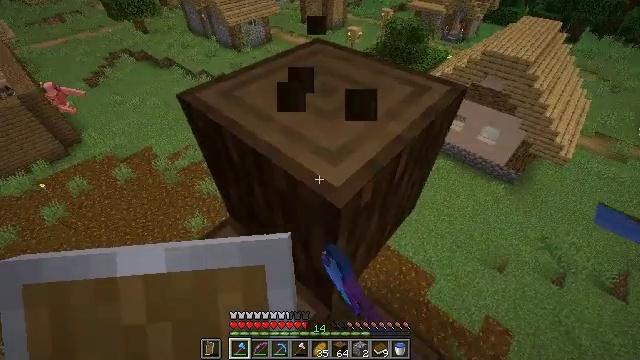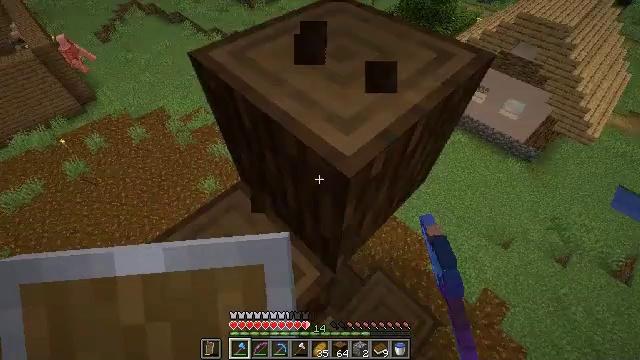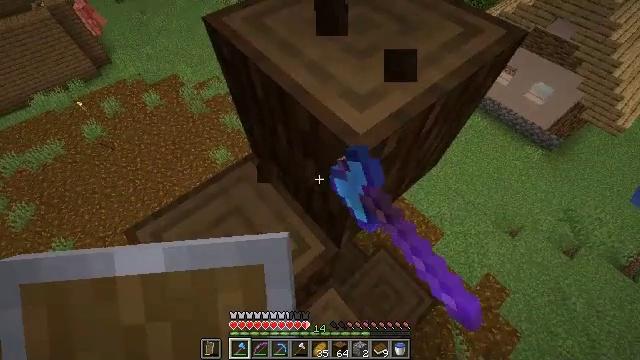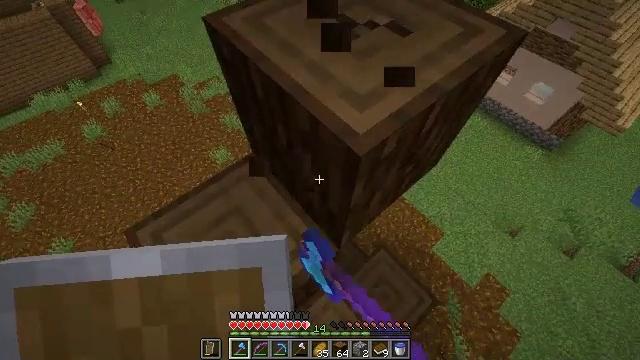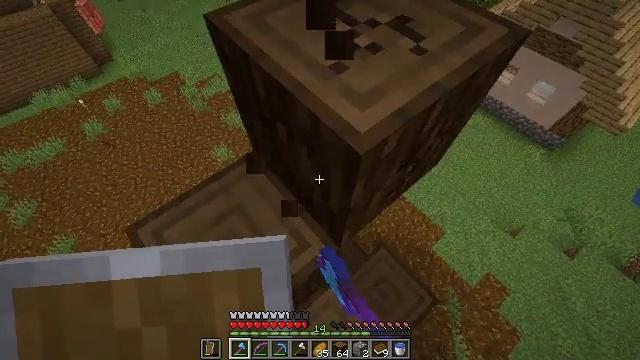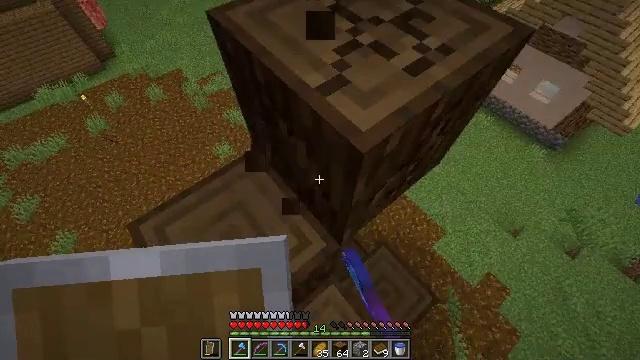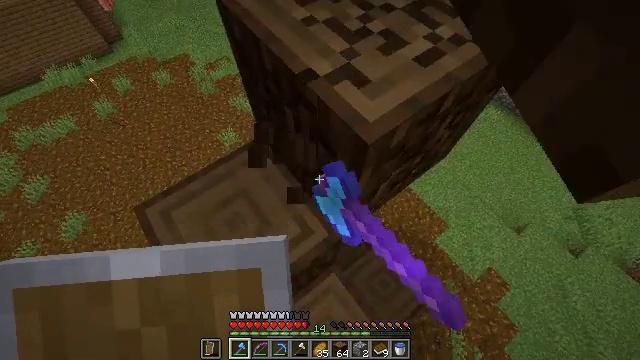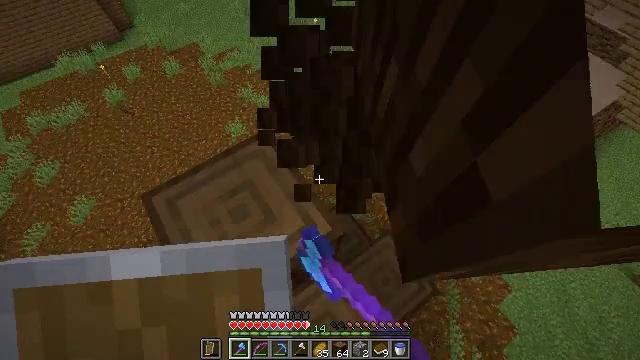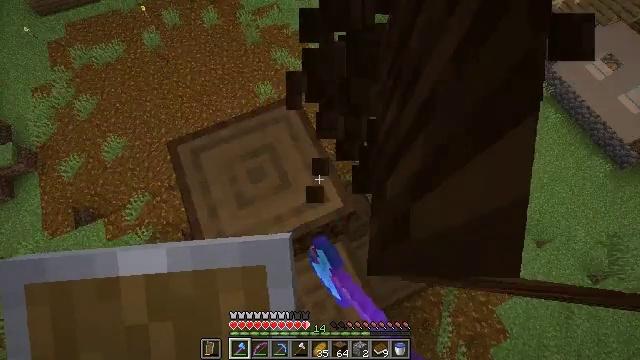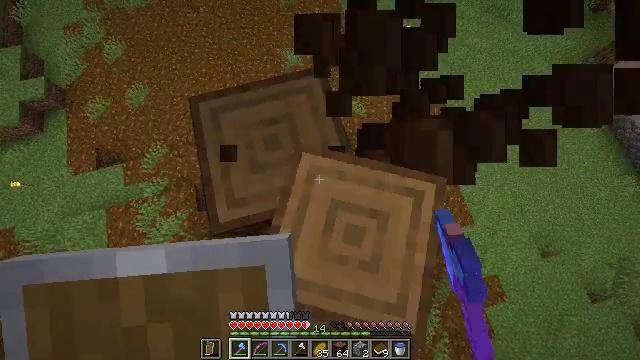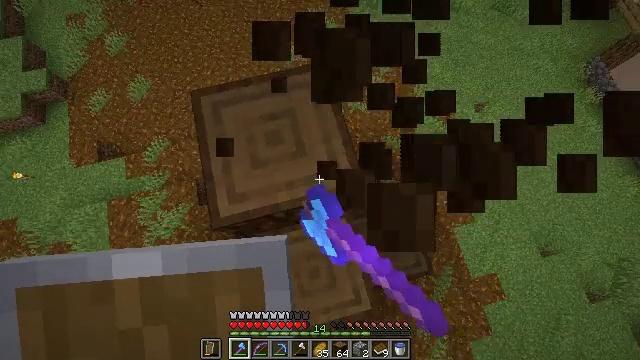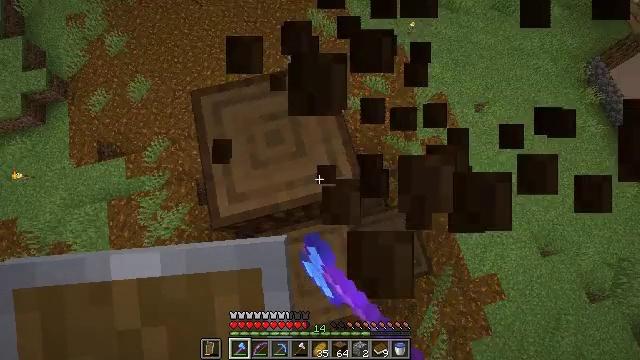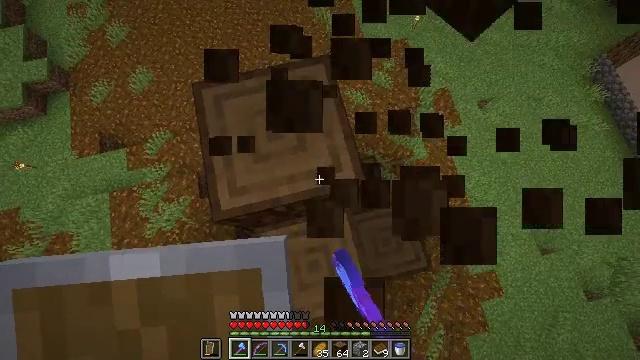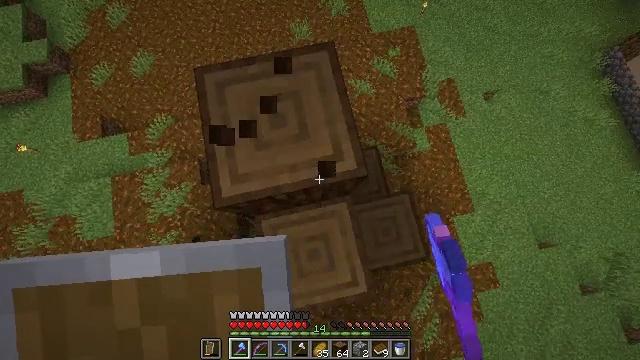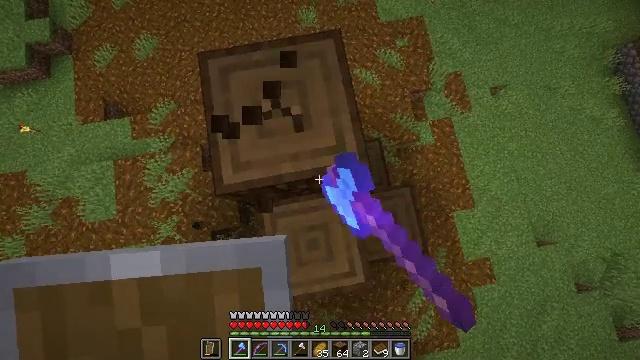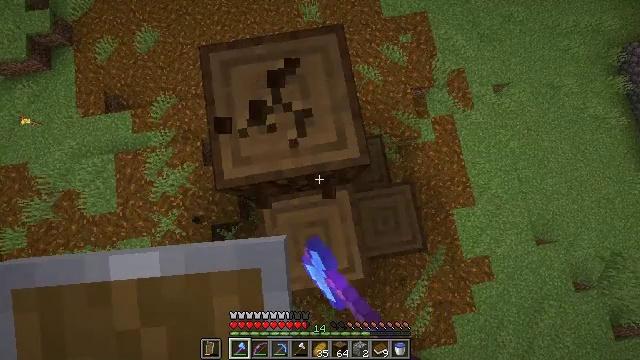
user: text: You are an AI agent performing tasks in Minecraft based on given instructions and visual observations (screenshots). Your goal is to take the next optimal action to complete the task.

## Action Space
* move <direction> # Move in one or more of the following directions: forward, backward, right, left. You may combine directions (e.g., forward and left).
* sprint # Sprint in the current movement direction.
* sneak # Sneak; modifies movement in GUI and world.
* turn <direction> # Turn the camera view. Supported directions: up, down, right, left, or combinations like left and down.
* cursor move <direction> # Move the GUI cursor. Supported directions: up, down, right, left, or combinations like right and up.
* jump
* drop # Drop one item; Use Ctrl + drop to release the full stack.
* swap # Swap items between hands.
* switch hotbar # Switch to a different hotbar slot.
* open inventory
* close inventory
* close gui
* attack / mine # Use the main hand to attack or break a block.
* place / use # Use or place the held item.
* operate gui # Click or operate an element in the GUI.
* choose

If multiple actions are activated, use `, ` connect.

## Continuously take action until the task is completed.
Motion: motion action
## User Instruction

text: Mine the spruce log from the forest.
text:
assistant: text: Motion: turn left and down, attack / mine
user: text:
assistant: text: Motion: turn left and down, attack / mine
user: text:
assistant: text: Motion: attack / mine
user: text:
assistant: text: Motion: attack / mine
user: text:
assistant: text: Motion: attack / mine
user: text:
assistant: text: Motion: turn left and down, attack / mine
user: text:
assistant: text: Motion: turn left and down, attack / mine
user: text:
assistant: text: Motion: turn left and down, attack / mine
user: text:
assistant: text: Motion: turn left and down, attack / mine
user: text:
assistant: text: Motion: attack / mine
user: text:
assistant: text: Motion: attack / mine
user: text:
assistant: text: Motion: turn down, attack / mine
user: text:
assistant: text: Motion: turn left and down, attack / mine
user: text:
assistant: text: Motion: turn left and down, attack / mine
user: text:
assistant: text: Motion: attack / mine
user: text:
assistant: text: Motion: attack / mine
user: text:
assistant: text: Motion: attack / mine
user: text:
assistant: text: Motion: attack / mine
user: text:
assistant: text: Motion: attack / mine
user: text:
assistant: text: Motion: turn down, attack / mine
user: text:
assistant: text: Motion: turn down, attack / mine
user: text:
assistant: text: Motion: turn right and down, attack / mine
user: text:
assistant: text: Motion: turn down, attack / mine
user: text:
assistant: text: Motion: attack / mine
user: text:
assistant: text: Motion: attack / mine
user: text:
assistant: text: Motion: attack / mine
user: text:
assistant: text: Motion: attack / mine
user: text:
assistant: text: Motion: attack / mine
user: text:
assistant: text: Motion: attack / mine
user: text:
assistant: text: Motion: turn right, attack / mine